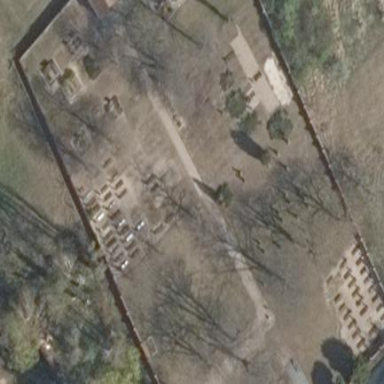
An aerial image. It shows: Cemetery.